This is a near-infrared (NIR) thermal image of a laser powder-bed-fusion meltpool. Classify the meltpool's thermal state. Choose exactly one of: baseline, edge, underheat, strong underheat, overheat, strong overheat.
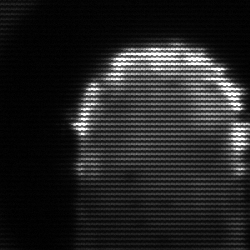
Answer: baseline